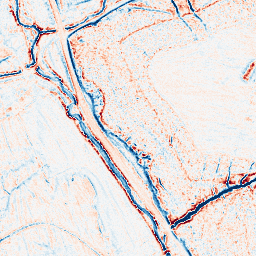
Category: edge_preserving
Decomposition family: anisotropic_diffusion
Decomposition parameters: iterations: 10
kappa: 10
gamma: 0.15
Upsampling method: quadratic
Upsampling parameters: scale: 4
Upsampling scale: 4